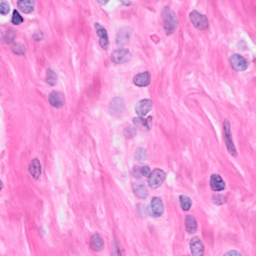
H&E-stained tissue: Breast